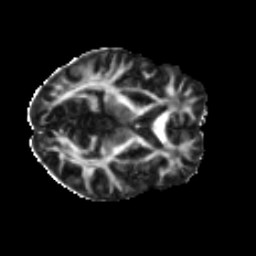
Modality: FA
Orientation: axial
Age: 34
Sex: female
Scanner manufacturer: ge
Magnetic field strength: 3 T
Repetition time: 7.8 s
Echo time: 0.0606 s